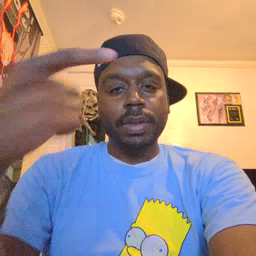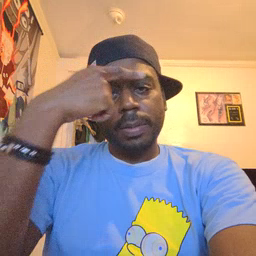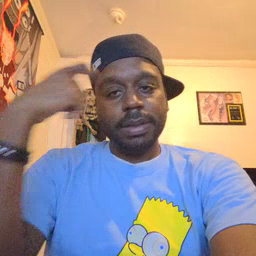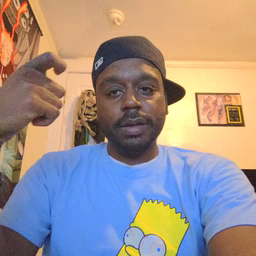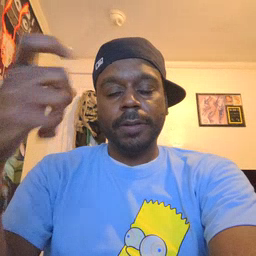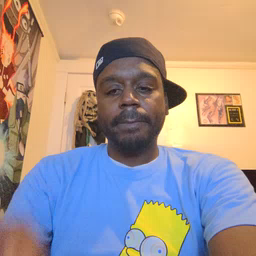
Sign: because